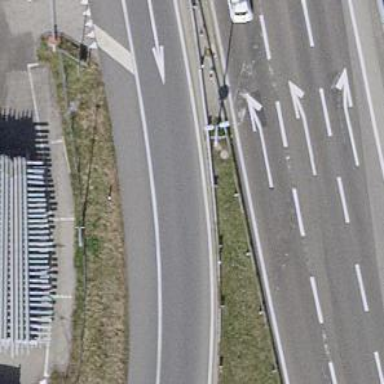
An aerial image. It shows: Motorway link.